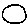
Label: circle